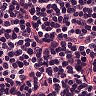
Metastatic tissue present: no